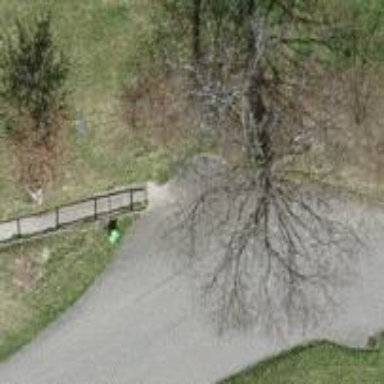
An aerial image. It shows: Road with steps.